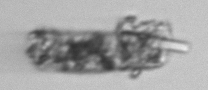
Label: fecal_pellet